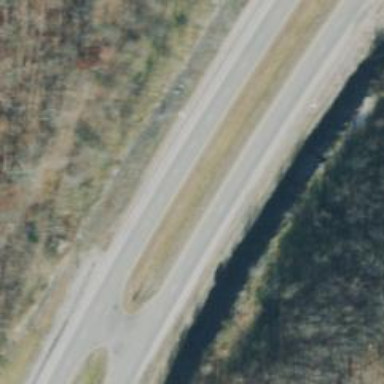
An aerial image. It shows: Trunk highway.